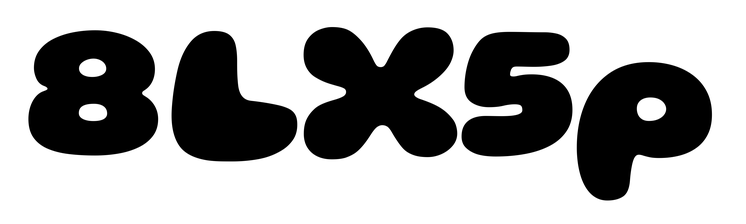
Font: Gluten_Black